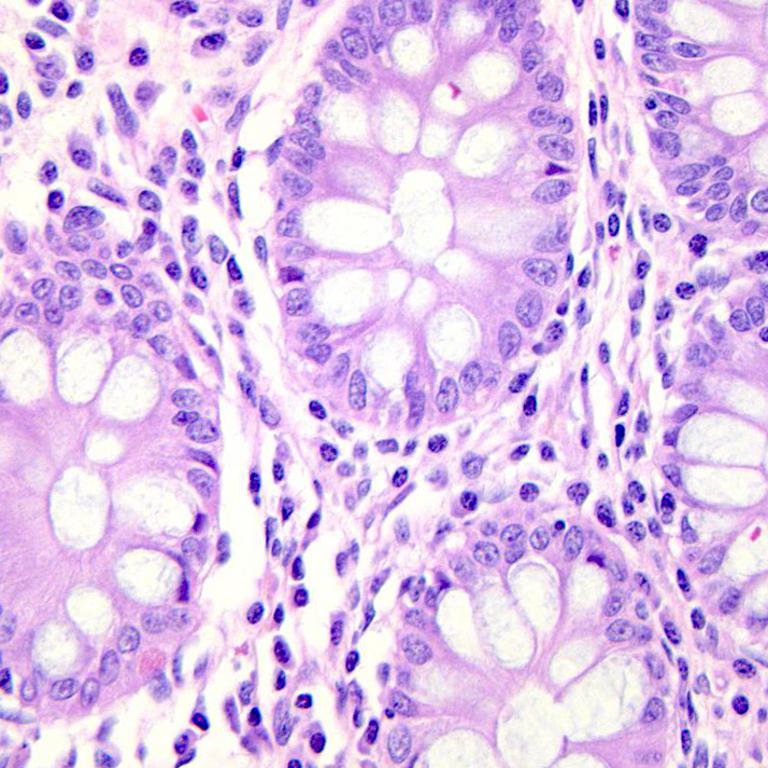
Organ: colon
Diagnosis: benign